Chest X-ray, PA view. Patient: 58 years old, sex F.
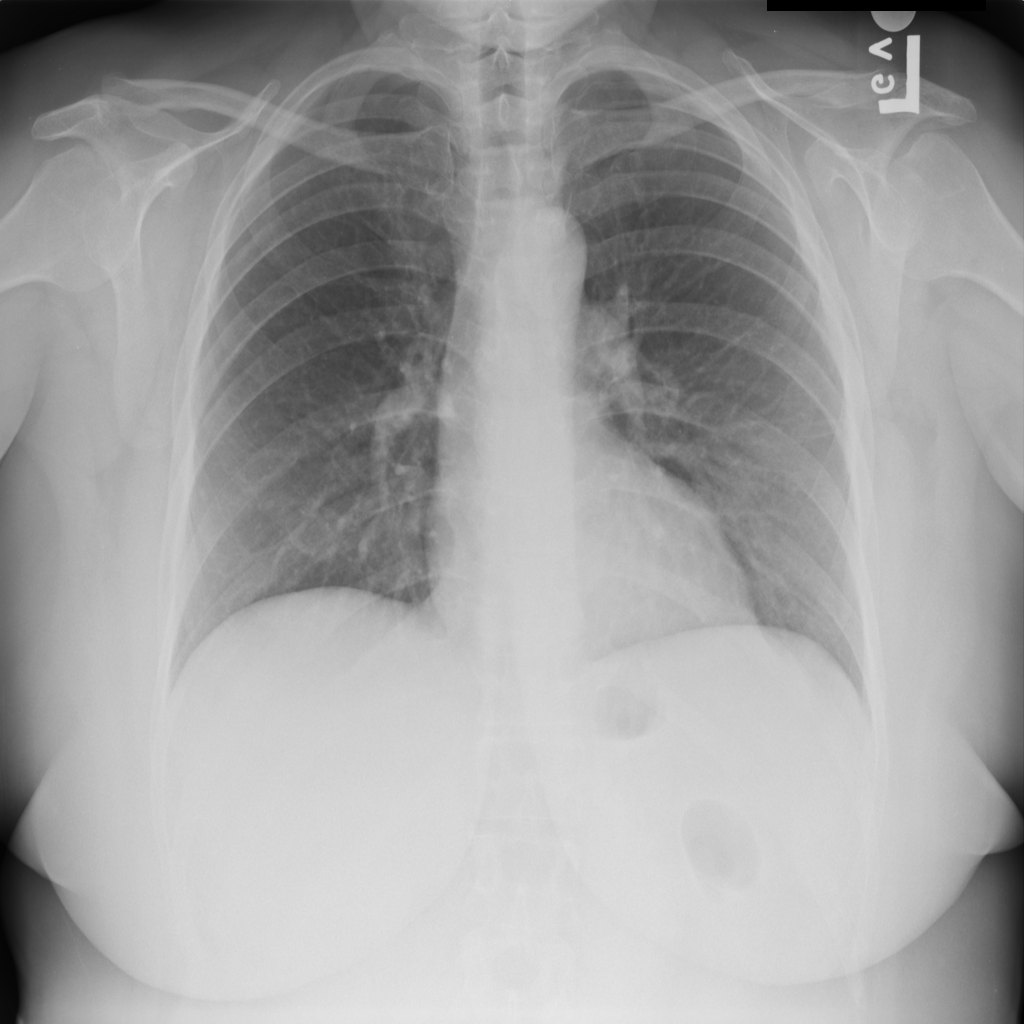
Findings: No Finding